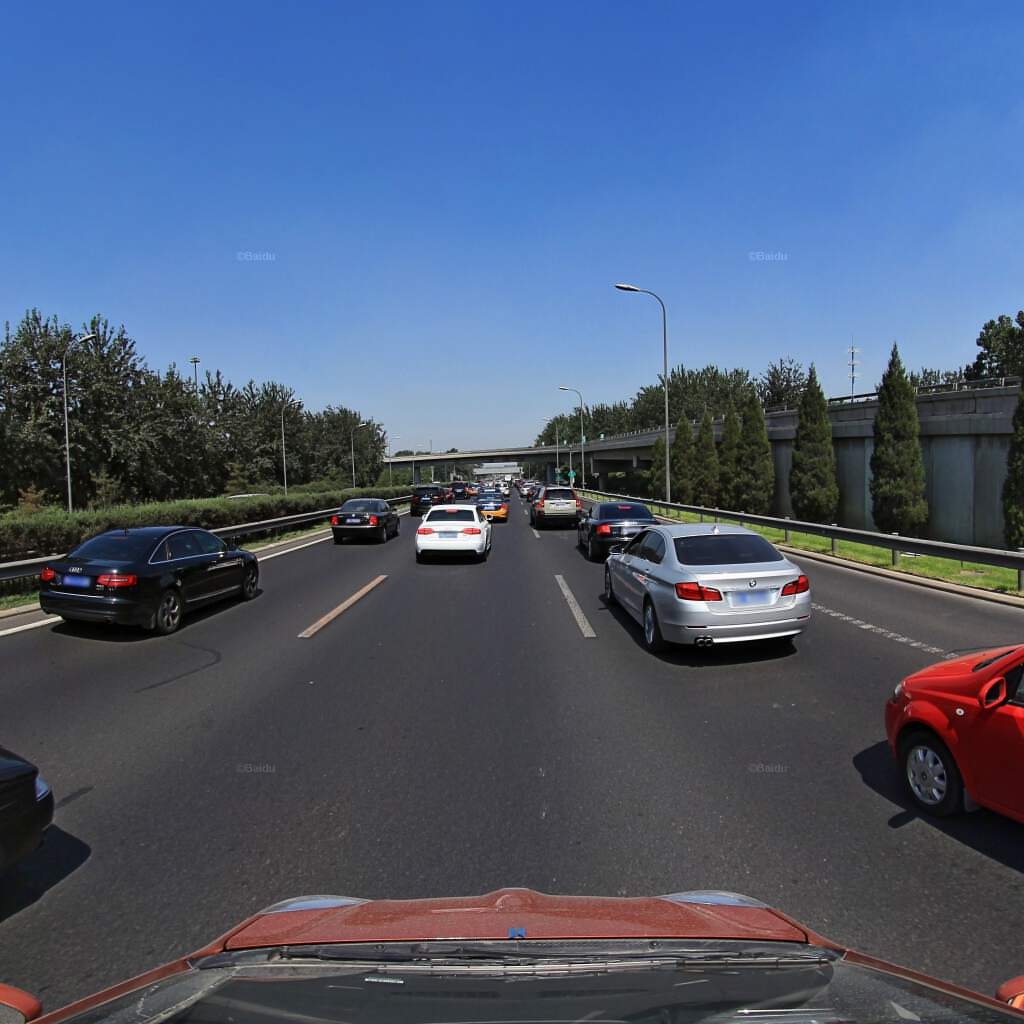
Region: Chaoyang
Road damage annotations: longitudinal patch